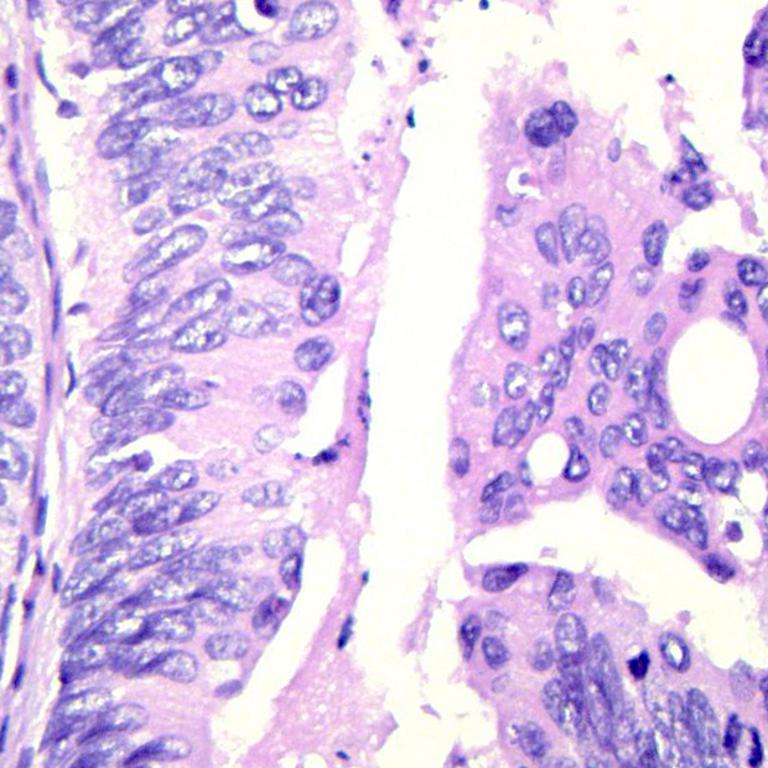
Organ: colon
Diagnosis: adenocarcinomas